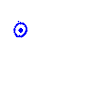
Particle: pion